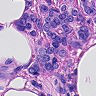
Metastatic tissue present: yes